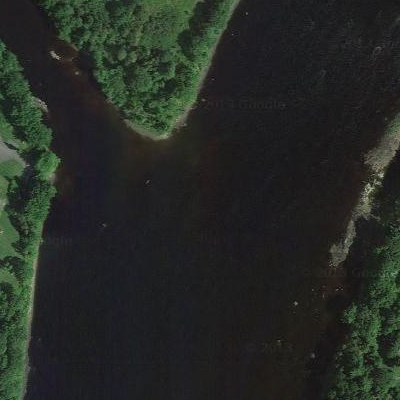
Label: dRiverLake